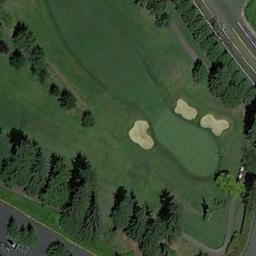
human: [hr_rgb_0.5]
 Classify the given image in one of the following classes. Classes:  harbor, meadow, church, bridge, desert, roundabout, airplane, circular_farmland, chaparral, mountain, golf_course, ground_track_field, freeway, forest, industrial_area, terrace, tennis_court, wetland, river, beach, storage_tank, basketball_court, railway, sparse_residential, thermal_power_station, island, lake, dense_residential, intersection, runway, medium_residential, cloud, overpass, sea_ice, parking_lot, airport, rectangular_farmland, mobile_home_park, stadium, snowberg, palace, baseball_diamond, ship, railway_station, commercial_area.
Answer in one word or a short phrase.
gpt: golf_course